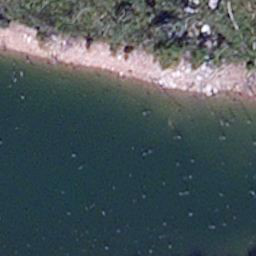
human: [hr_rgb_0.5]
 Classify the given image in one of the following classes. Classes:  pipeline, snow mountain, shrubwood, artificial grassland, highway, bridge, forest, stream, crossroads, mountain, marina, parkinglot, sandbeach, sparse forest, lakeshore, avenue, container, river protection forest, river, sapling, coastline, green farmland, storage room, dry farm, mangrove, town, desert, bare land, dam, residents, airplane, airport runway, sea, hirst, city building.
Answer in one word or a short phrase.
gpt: lakeshore